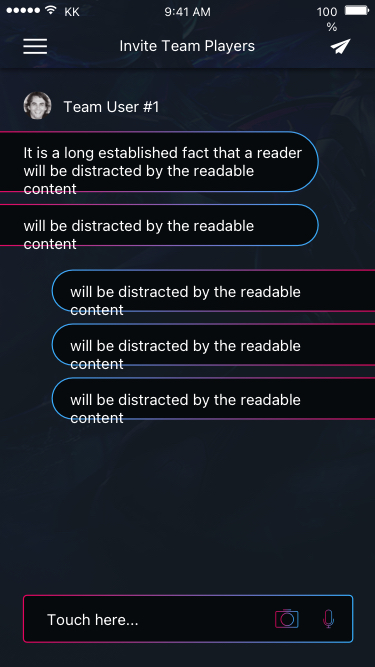
Text in this UI design:
9:41 AM
KK
100%
Invite Team Players
Team User #1
It is a long established fact that a reader will be distracted by the readable content
will be distracted by the readable content
will be distracted by the readable content
will be distracted by the readable content
will be distracted by the readable content
Touch here...